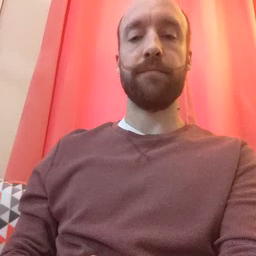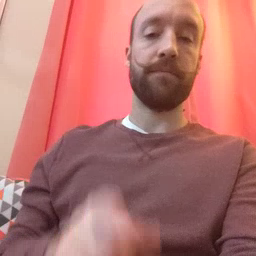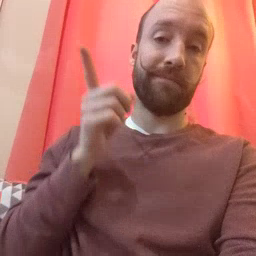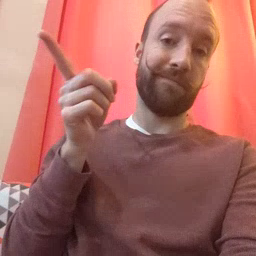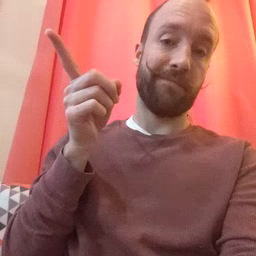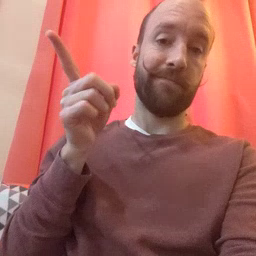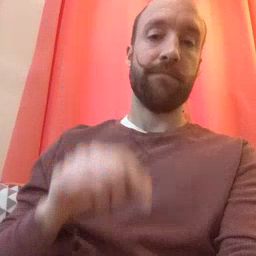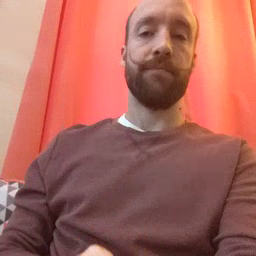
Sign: hesheit